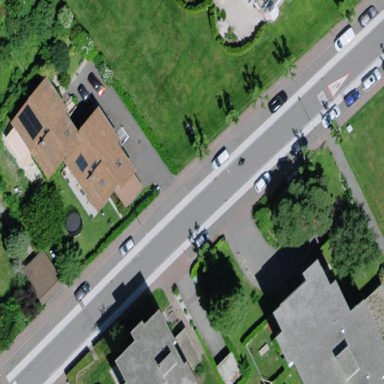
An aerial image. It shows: Street-side parking area.